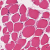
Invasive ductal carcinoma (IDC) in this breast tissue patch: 0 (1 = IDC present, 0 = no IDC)